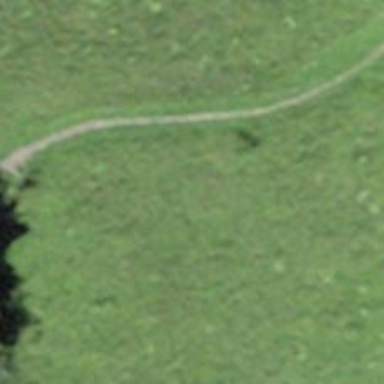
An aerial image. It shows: Ground path.